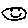
Label: smiley face